Question: Count the number of objects in the diagram.
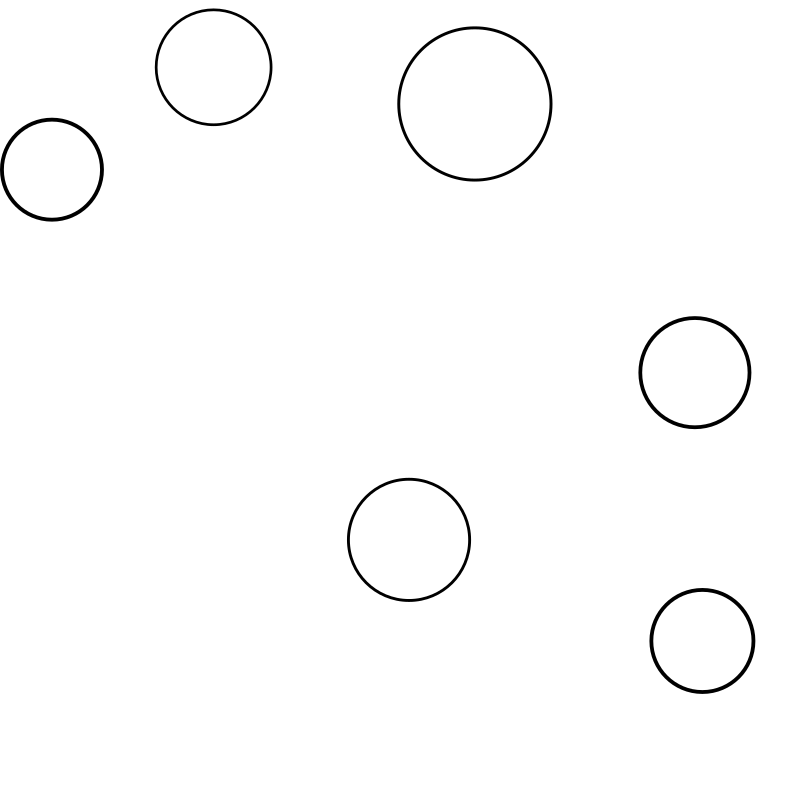
Answer: 6